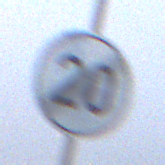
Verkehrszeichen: EndeGeschwindigkeit20
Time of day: SunriseSunset
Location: Outdoor (Nature)
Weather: Overcast
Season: NotSpecified
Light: Natural